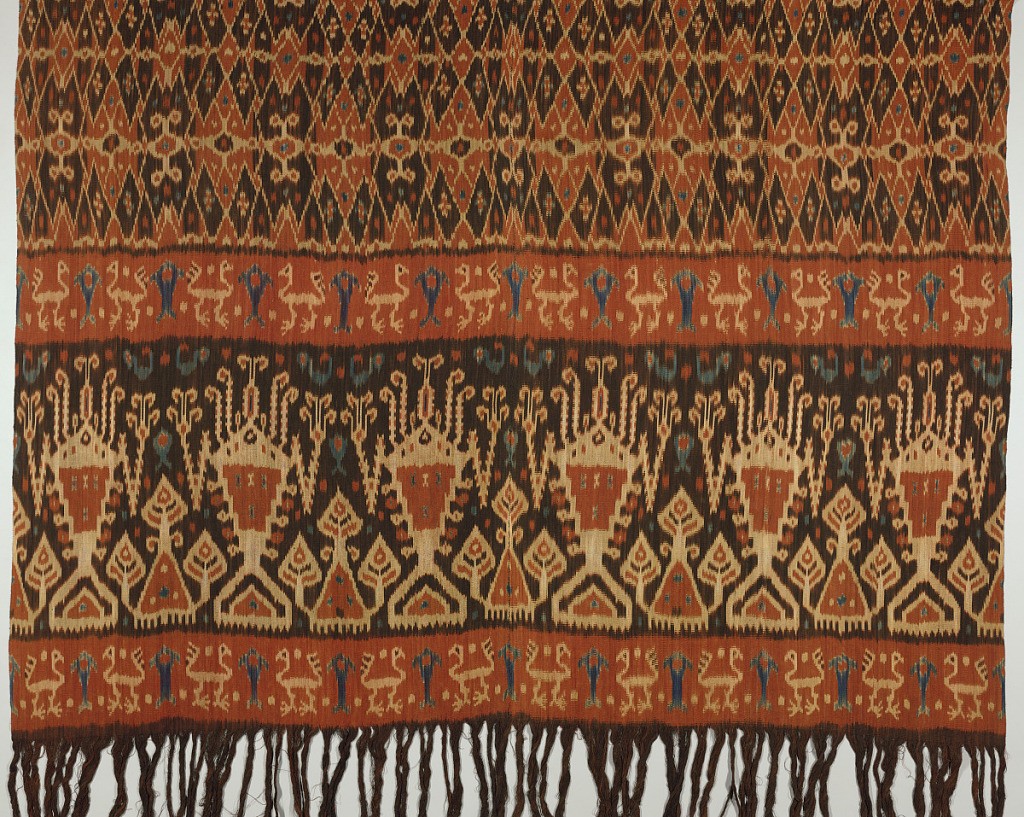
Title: Hinggi kombu (men's ceremonial wrapper)
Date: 19th century
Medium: cotton Technique: tied resist patterning in warp (ikat) on plain weave
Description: Men's ceremonial wrapper in red, brown, buff, and blue. Central section shows a patola-inspired motif (groups of diamons shaped lozenges interspersed with small circular motifs). Flanking the center on both ends is a row of birds confronted on either side of an upright blue fish; then a wide band of trees: one small with three conical branches, the other large, resembling candelabrum. The outermost bands have the bird and fish motif again. Two widths sewn together. Warp fringe (6in.) at both ends.